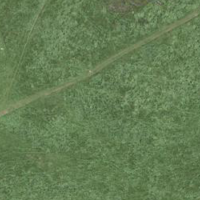
EUNIS habitat code: 23
Species observed at this site:
Cardamine pratensis